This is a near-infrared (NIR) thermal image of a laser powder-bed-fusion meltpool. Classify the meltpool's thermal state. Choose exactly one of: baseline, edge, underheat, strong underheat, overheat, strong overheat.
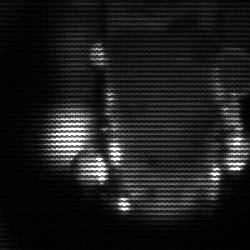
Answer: strong underheat